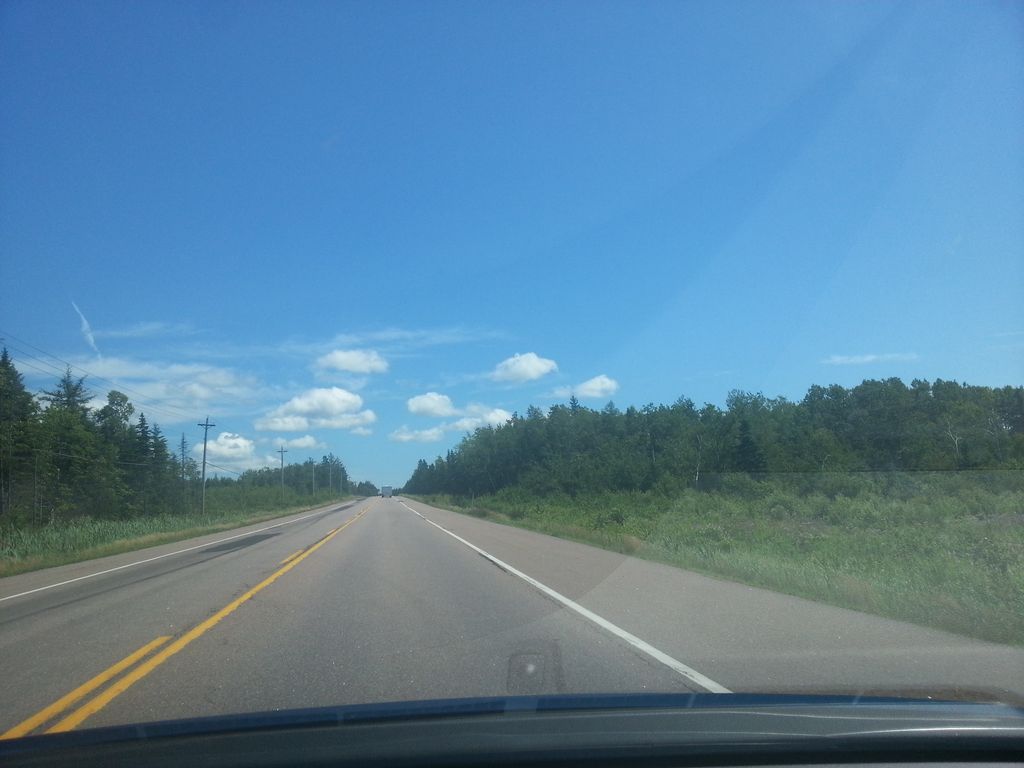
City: charlottetown